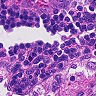
Metastatic tissue present: no